Field crop: tomato
Growth stage: 1
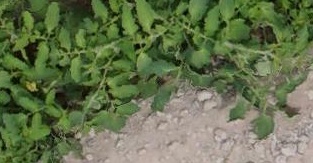
Species: tomato